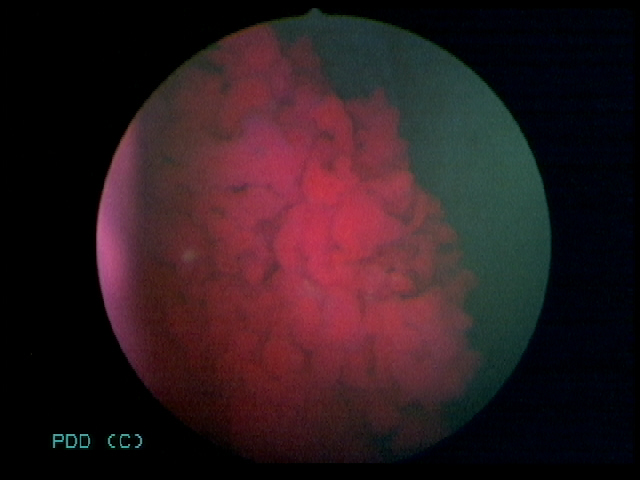
Modality: BLC
Class: Malignant
Subclass: LowGradePapillary
Lesion: L1
Stage: Ta
Morphology: Papillary
Bladder cancer association: Yes